Chest X-ray. View position: PA
Patient age: 53
Patient sex: F
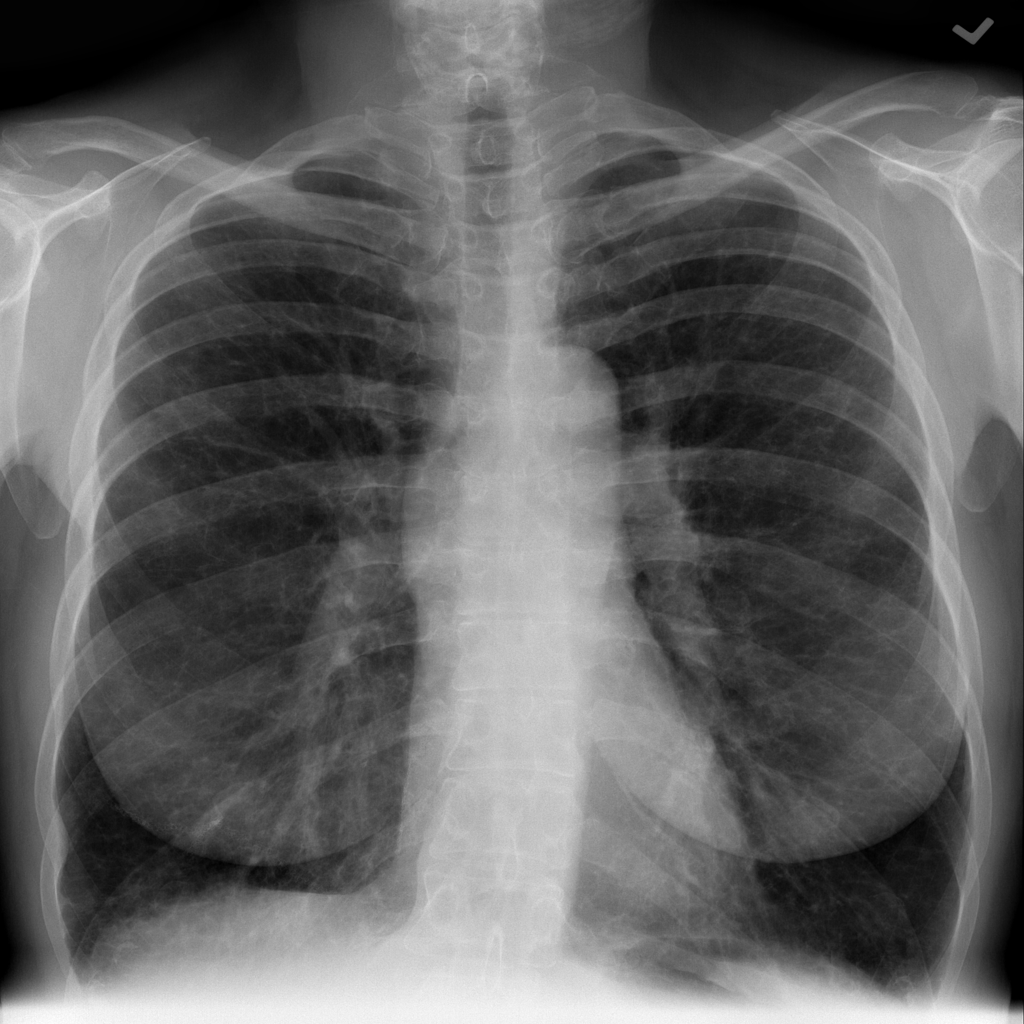
Finding: Pneumothorax